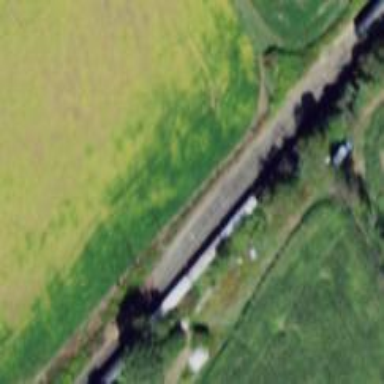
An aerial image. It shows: Railway siding for service.